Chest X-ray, PA view. Patient: 28 years old, sex F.
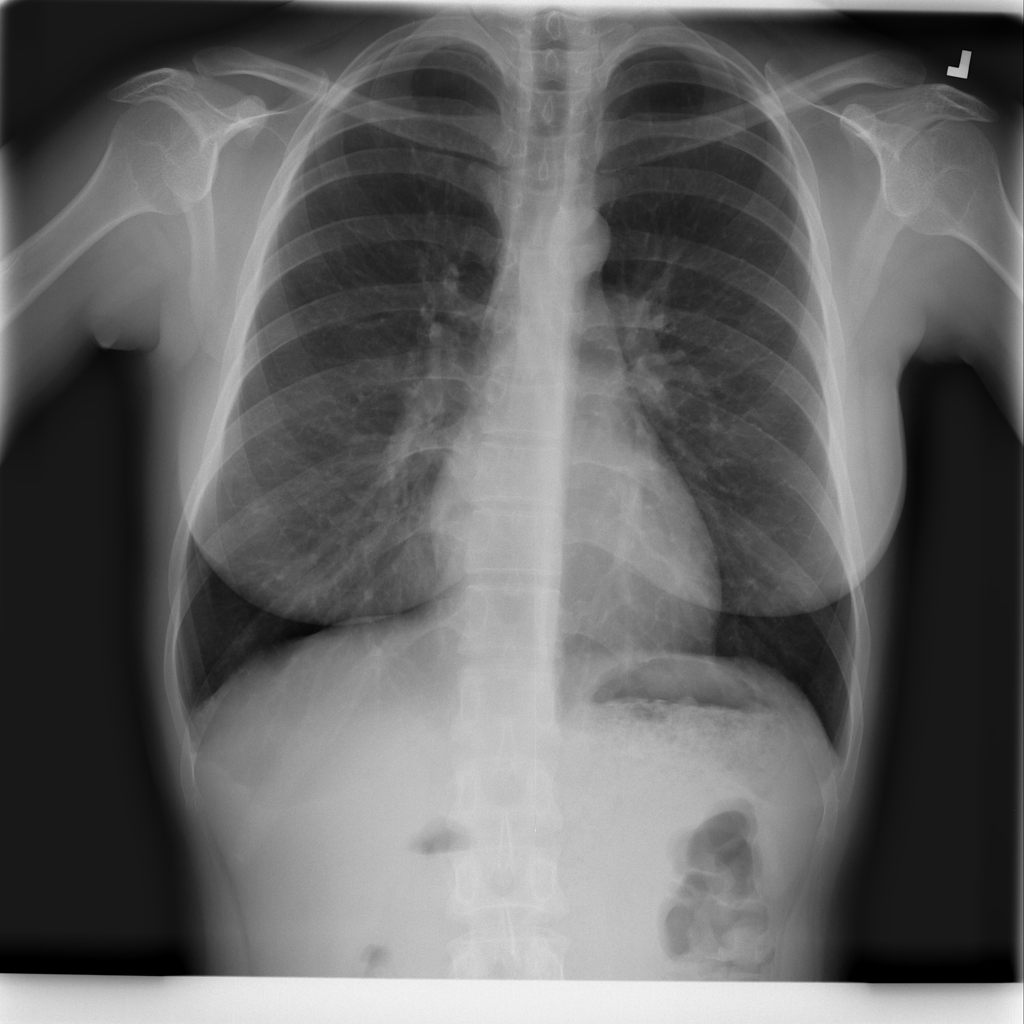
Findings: No Finding